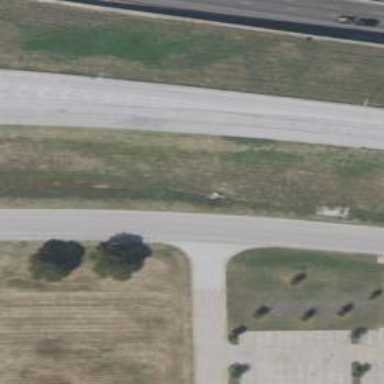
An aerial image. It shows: Secondary road with frontage road.